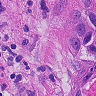
Metastatic tissue present: yes